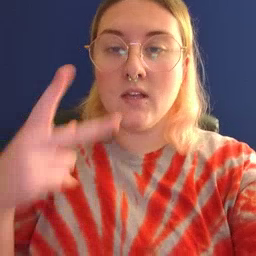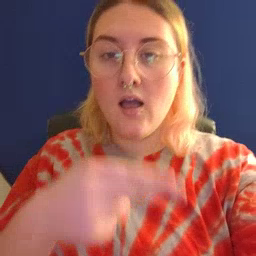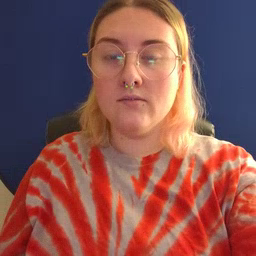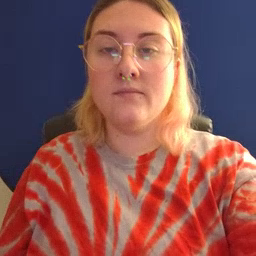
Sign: cut